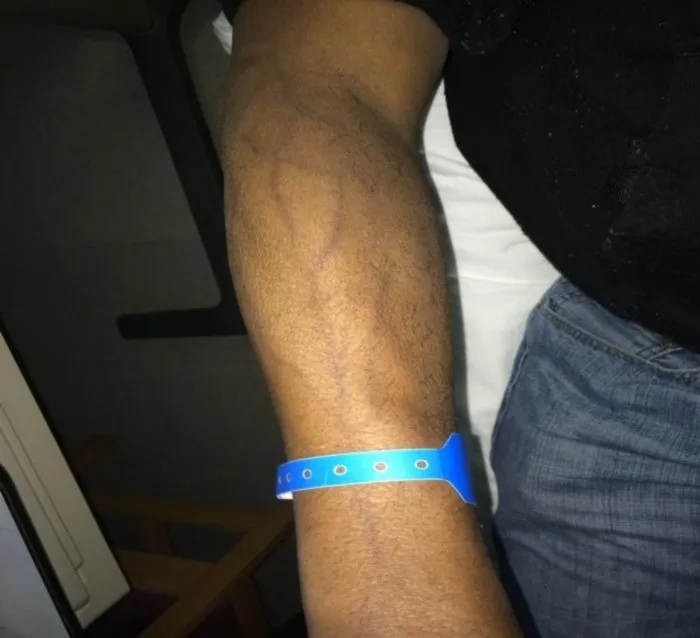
SSH in right arm following peripheral infusion of R-CHOP.
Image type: medical_photograph (skin_photograph)